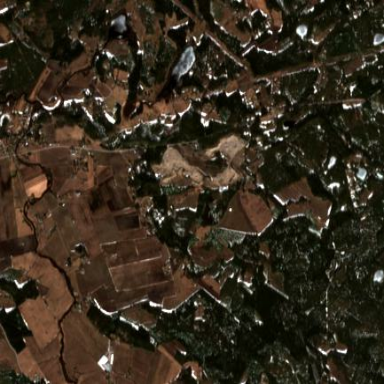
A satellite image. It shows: Picturesque farmland scene.